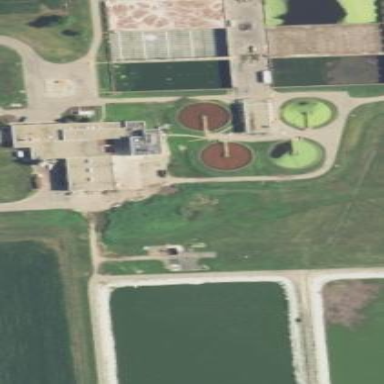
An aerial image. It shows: Wastewater plant.